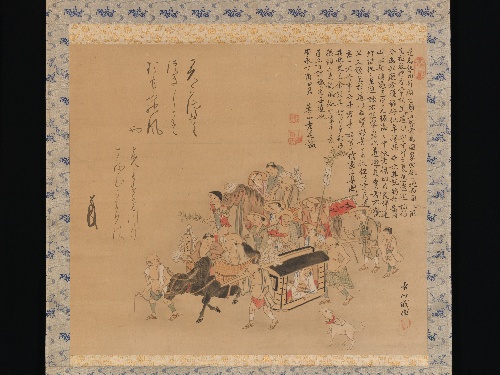
Artist: Chōgō
Artist bio: Japanese,  active 18th century
Date: 18th century
Object type: Hanging scroll
Classification: Paintings
Medium: Hanging scroll; ink and color on paper
Culture: Japan
Period: Edo period (1615–1868)
Dimensions: Image: 18 7/8 × 21 5/8 in. (48 × 55 cm)
Overall with mounting: 54 1/2 × 24 3/4 in. (138.5 × 62.8 cm)
Overall with knobs: 54 1/2 × 26 15/16 in. (138.5 × 68.5 cm)
Department: Asian Art
Credit line: Mary Griggs Burke Collection, Gift of the Mary and Jackson Burke Foundation, 2015
Accession year: 2015
Repository: Metropolitan Museum of Art, New York, NY
Tags: Horses|Men|Women|Dogs|Ox